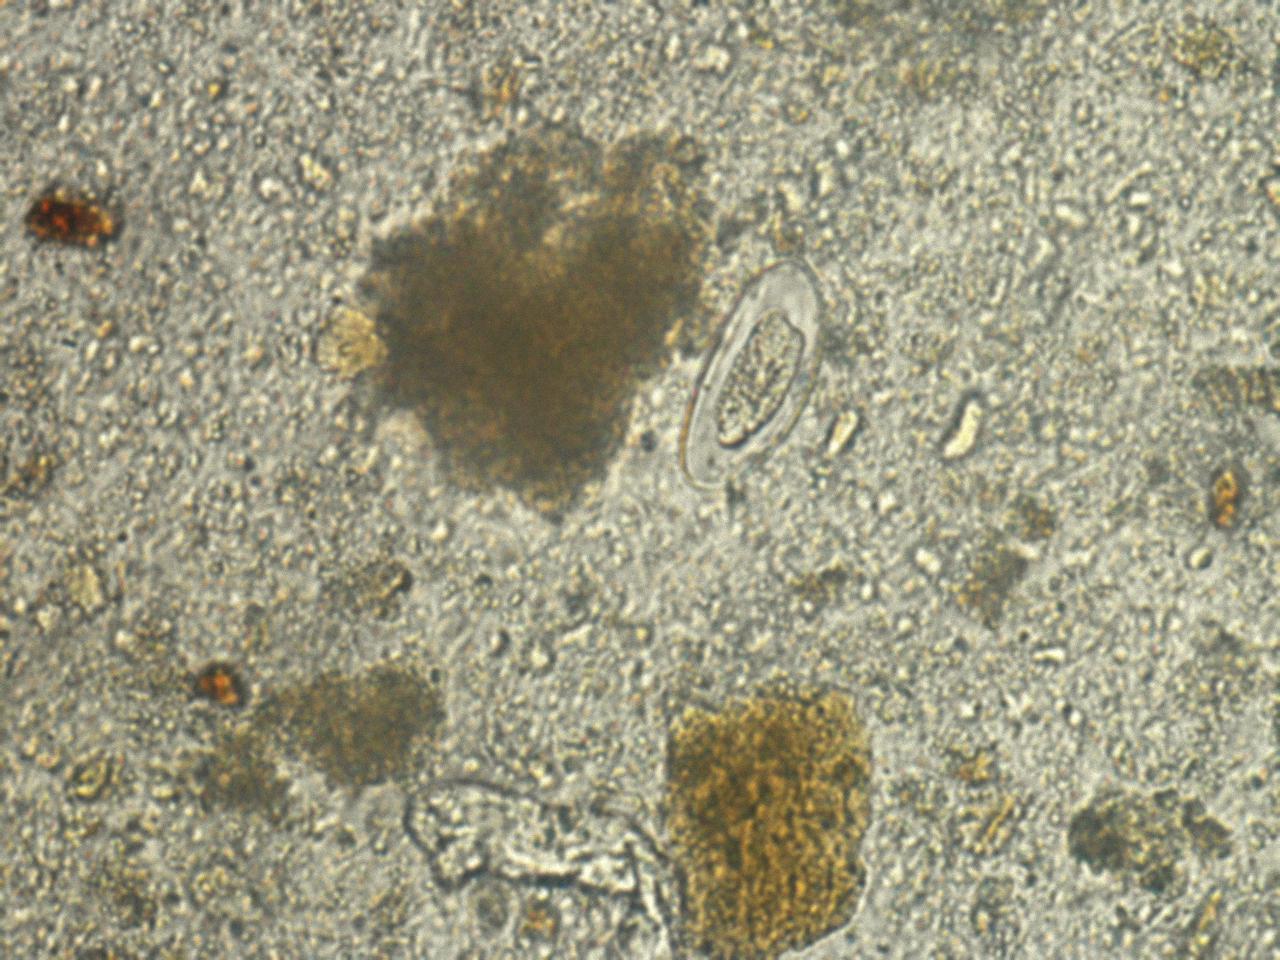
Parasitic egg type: Enterobius vermicularis